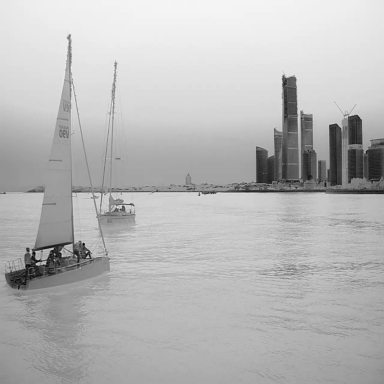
There is a container_ship in the infrared image.